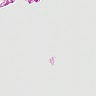
Metastatic tissue present: no